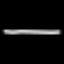
Label: line